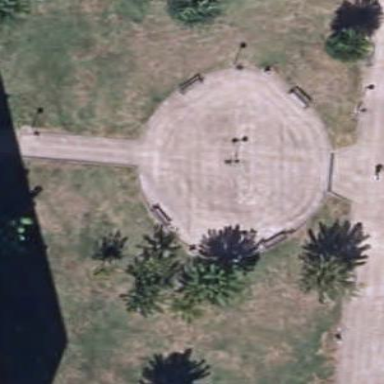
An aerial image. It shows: Lovely park for leisure and relaxation.